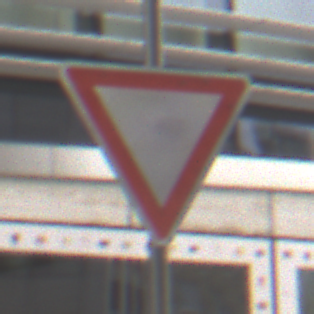
Verkehrszeichen: VorfahrtGewaehren
Umgebung: Outdoor, Urban
Tageszeit: Midday
Wetter: Overcast
Licht: Natural
Jahreszeit: NotSpecified
Kontrast: LowContrast